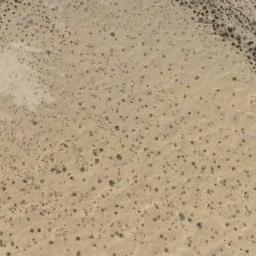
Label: chaparral